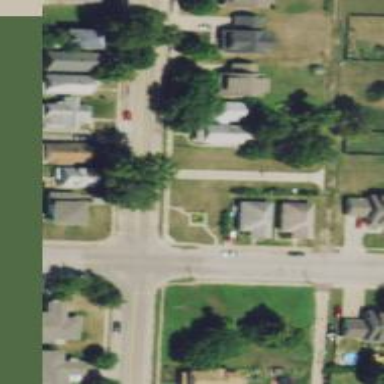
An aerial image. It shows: Alley classified as service road.